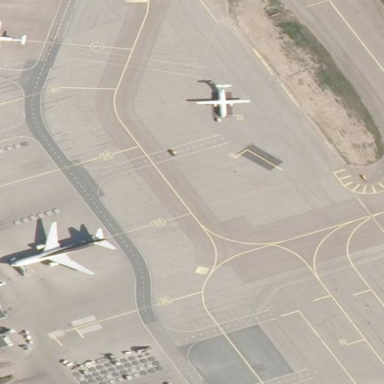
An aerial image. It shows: Apron at the airport.